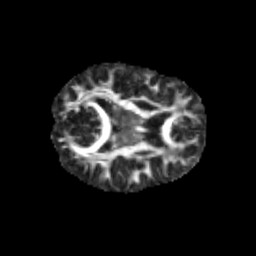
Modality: FA
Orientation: axial
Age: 11
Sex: female
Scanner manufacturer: siemens
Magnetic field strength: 3 T
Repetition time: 3.8 s
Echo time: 0.07 s